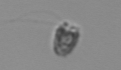
Label: flagellate